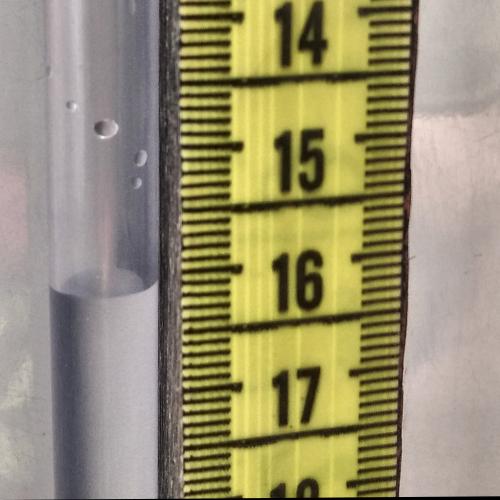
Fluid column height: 16.1 cm